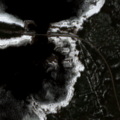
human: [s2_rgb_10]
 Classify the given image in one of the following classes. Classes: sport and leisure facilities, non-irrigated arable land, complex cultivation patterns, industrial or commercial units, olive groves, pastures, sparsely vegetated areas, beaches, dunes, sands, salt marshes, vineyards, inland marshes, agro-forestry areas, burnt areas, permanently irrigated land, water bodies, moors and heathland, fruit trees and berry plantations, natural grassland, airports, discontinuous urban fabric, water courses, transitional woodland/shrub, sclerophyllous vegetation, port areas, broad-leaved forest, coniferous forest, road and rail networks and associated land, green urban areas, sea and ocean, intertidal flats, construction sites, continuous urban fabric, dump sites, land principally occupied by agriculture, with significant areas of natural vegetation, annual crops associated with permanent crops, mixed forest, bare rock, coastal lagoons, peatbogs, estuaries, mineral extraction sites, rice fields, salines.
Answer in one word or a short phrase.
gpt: coniferous forest, mixed forest, transitional woodland/shrub, water bodies